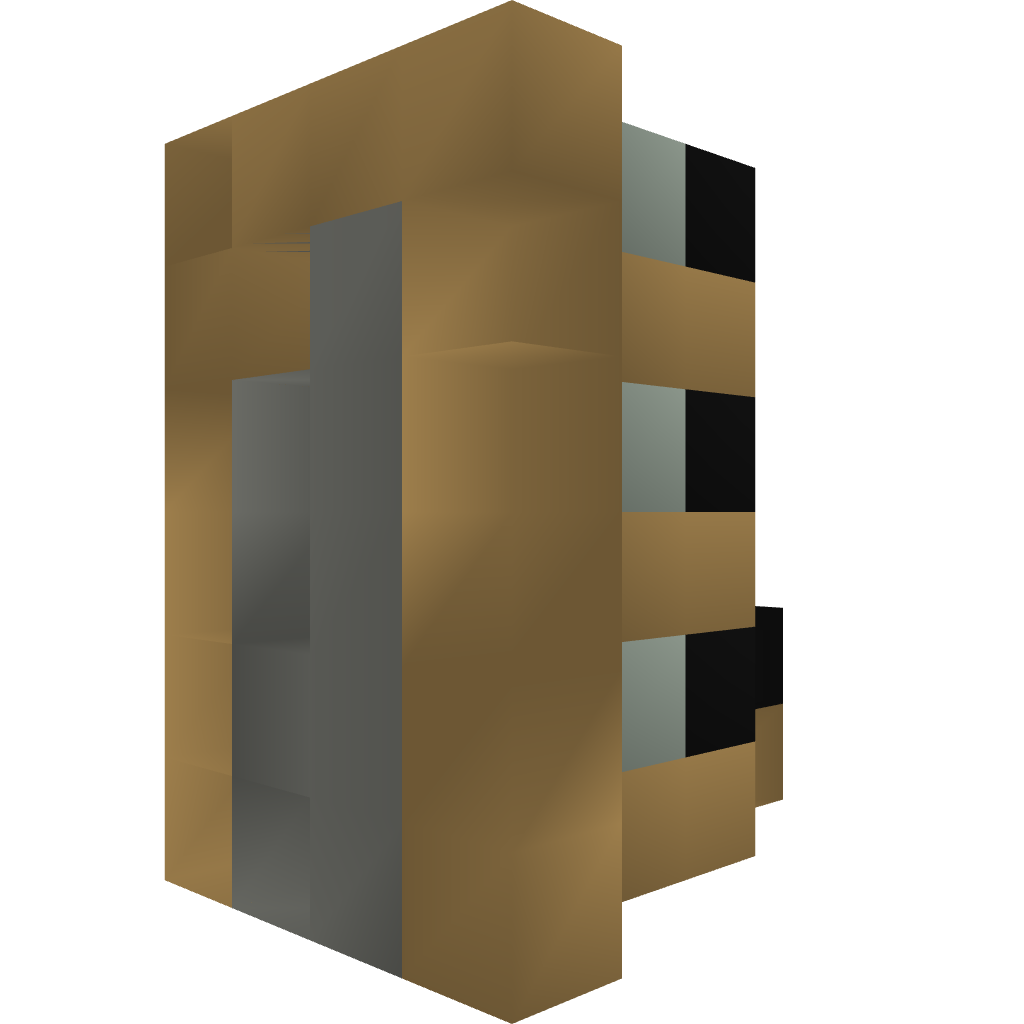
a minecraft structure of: Cocobean farm